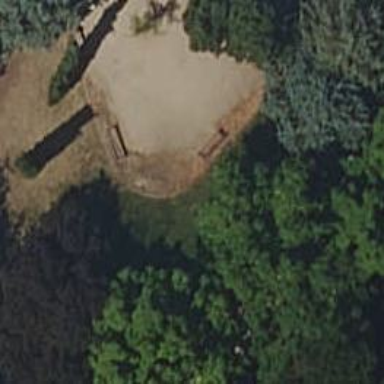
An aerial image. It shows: Bench.